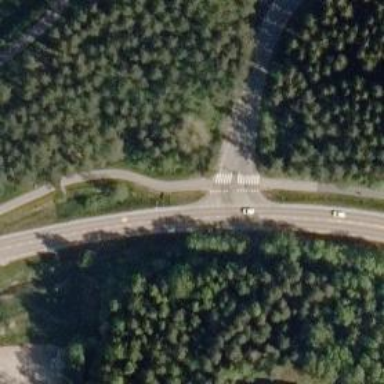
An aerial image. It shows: Road with "give way" sign.